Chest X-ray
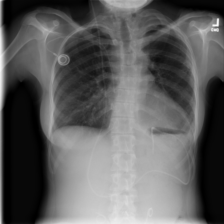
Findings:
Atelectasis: negative
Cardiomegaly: negative
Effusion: negative
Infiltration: negative
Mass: negative
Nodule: negative
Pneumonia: negative
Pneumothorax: negative
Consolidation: negative
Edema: negative
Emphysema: negative
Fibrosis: negative
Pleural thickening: negative
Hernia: negative